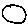
Label: circle